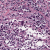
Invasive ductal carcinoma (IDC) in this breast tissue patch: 1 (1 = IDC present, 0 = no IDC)